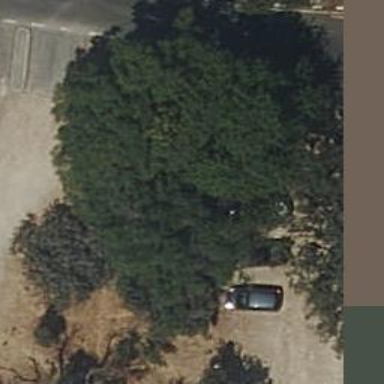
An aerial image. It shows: Natural monument featuring evergreen broadleaved tree.